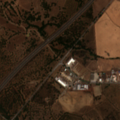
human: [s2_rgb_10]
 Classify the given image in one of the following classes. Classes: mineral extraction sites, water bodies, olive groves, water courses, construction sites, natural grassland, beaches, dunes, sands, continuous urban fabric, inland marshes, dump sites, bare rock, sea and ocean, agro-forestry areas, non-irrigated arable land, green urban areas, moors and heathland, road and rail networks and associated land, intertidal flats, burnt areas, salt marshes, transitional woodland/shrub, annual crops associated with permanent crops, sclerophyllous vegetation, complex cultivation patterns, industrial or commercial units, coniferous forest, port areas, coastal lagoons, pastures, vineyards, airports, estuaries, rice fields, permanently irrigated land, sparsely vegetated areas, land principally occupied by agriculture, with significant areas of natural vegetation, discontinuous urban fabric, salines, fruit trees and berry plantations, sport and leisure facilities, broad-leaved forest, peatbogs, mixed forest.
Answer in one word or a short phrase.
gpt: discontinuous urban fabric, non-irrigated arable land, olive groves, pastures, agro-forestry areas